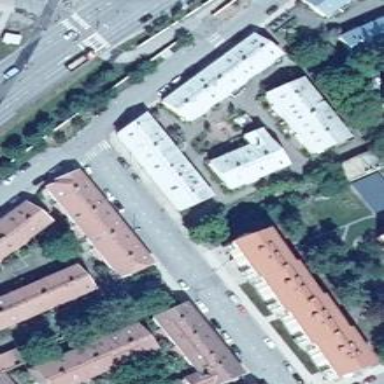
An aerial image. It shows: Parking lane area.